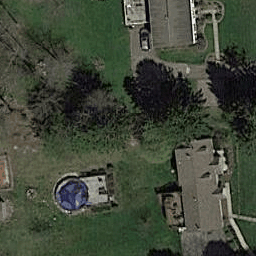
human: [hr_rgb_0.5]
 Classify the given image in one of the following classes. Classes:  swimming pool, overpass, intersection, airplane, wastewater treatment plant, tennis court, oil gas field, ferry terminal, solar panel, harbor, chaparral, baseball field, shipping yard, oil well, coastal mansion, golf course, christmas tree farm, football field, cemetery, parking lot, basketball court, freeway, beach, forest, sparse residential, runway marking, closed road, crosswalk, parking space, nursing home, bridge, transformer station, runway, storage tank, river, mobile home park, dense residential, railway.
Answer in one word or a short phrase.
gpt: sparse residential